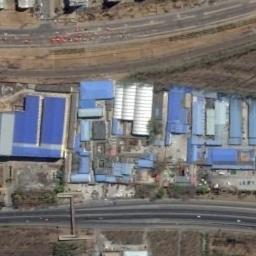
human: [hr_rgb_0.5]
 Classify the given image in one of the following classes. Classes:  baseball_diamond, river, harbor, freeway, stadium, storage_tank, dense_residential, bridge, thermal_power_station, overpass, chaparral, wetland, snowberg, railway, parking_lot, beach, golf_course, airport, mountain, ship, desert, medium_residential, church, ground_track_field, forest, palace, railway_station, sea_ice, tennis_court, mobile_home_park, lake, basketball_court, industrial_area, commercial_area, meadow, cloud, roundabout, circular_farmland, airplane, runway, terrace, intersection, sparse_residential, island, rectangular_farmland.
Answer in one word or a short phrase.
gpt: industrial_area